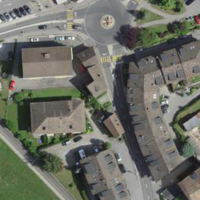
EUNIS habitat code: 54
Species observed at this site:
Corylus avellana